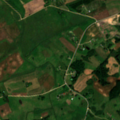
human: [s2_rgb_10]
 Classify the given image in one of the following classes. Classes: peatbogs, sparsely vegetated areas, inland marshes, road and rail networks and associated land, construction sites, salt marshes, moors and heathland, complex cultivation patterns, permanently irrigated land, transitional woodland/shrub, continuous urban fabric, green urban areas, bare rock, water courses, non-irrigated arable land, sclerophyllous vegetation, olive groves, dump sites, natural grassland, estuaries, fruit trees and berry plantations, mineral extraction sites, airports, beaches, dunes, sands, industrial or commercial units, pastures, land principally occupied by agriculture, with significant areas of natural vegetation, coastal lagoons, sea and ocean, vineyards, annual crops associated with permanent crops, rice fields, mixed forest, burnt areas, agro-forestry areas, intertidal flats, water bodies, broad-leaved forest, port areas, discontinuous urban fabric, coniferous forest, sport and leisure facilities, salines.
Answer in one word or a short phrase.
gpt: non-irrigated arable land, pastures, complex cultivation patterns, land principally occupied by agriculture, with significant areas of natural vegetation